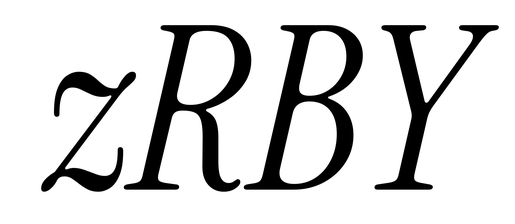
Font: InstrumentSerif-Italic